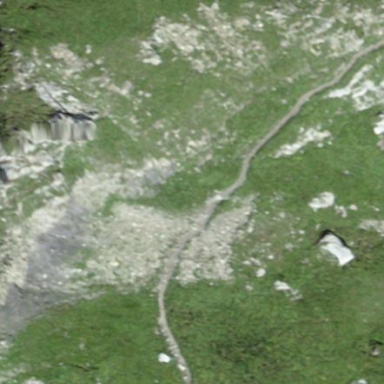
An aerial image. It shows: Landscape of bare rock.